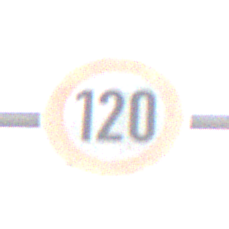
Verkehrszeichen: Geschwindigkeit120
Umgebung: Roofed, Suburban
Tageszeit: SunriseSunset
Wetter: Clear
Licht: Natural
Jahreszeit: NotSpecified
Kontrast: MediumContrast